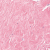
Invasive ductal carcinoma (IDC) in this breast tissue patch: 0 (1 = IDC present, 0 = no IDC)